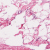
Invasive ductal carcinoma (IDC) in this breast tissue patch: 0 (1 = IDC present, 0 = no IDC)